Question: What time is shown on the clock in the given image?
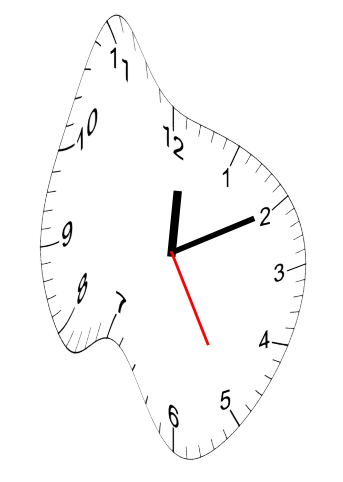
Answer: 12:10:25